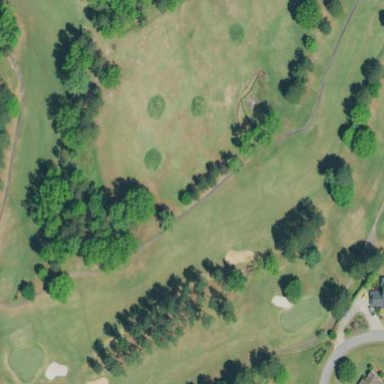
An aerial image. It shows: Grassy area designated as golf fairway.